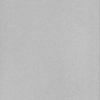
Label: dusty